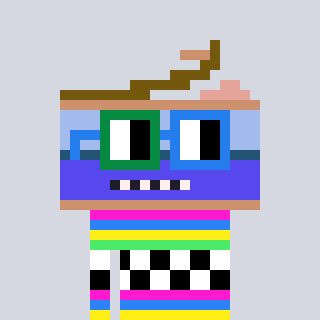
a pixel art character with square green and blue glasses, a canned ham-shaped head and a grayscale-colored body on a cool background